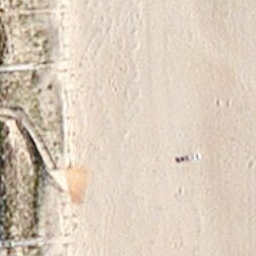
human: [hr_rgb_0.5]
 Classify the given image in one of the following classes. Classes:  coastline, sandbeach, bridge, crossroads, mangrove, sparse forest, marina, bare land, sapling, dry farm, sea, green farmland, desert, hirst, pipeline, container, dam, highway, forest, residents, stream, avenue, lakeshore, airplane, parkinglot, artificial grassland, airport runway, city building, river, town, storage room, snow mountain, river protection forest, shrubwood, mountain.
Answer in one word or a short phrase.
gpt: sandbeach